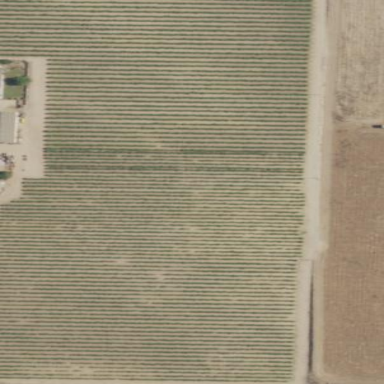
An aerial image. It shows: Vineyard.